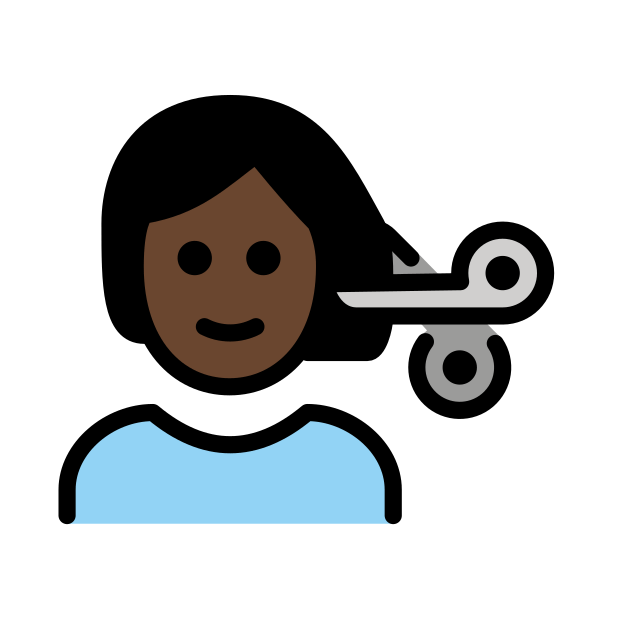
person getting haircut: dark skin tone